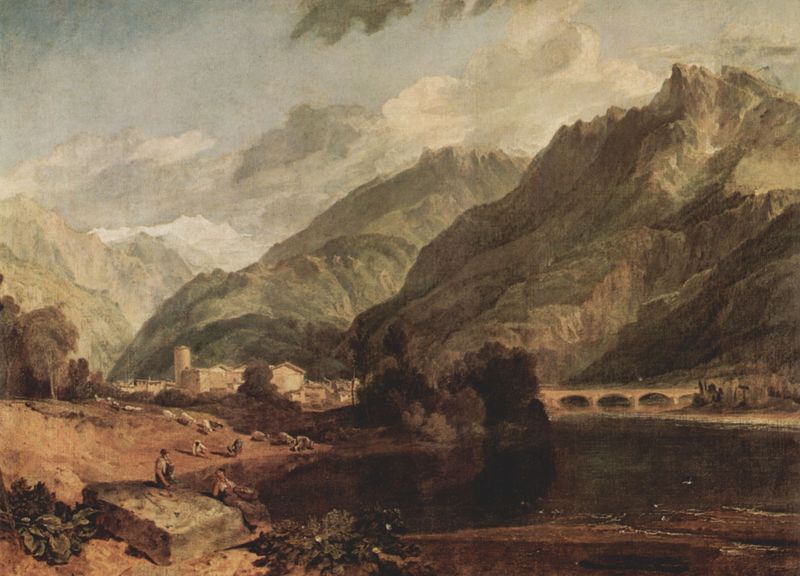
Titel: Bonneville Savoyen, mit Mont Blanc
Künstler: William Turner
Standort: (Großbritannien)
Institution: (Privatsammlung)
Schlagwörter: baum, berg, blau, blätter, dunkel, felsen, gemälde, gewitter, hand, himmel, mann, schatten, wasser, weiß, wolken, bäume, fluss, grün, landschaft, menschen, ocker, sand, see, sitzen, stadt, teich, ufer, braun, frau, grau, hell, licht, männer, ölbild, dach, gebäude, gras, haus, schnee, tiere, weg, wolke, spitze, stein, steine, öl, ast, gräser, häuser, hügel, kühe, natur, spiegelung, weide, wind, brücke, busch, büsche, gewässer, kirche, sonne, sträucher, boden, figur, pflanze, pflanzen, tal, wald, anhöhe, turm, strand, wellen, schlagschatten, italien, ort, süden, fischer, jungen, abhang, berge, fels, gebirge, gipfel, gletscher, hang, dorf, herde, alm, berglandschaft, hochgebirge, schlucht, steil, idylle, sepia, rundbogen, staffage, sturm, sein, bögen, bergdorf, burg, türme, alpen, zweig, leblos, täler, felsspitze, wäldchen, siedlung, viadukt, wal, arkadien, reisender, block, reisende, schafe, hirte, hirten, schäfer, bauten, schneegipfel, angler, ziegen, angeln, italienisch, steinblock, hirt, gipgel, arkadisch, kontrastarm, lieblos, schmuddelig, männger, brüle